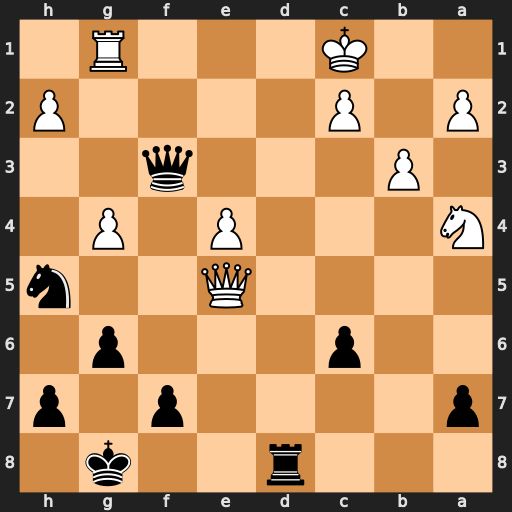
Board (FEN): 3r2k1/p4p1p/2p3p1/4Q2n/N3P1P1/1P3q2/P1P4P/2K3R1
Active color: b
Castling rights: -
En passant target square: -
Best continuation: Qe3+ Kb2 Qxg1